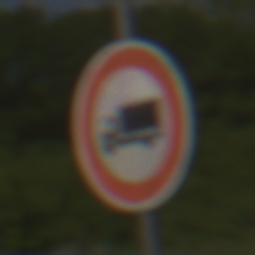
Verkehrszeichen: VerbotFuerKraftfahrzeugeUeberDreiKommaFuenfTonnen
Umgebung: Outdoor, RoadRail
Tageszeit: Midday
Wetter: PartlyCloudy
Licht: Natural
Jahreszeit: NotSpecified
Kontrast: HighContrast